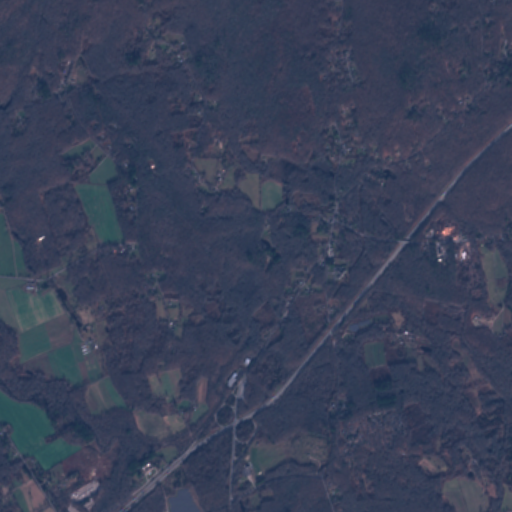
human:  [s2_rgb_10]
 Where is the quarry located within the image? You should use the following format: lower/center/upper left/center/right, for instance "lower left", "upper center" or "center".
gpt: The quarry is located in the center right of the image.
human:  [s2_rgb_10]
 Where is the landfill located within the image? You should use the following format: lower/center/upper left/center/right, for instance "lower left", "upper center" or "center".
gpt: There is no landfill in the image.